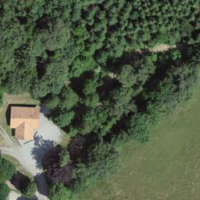
EUNIS habitat code: 44
Species observed at this site:
Certhia brachydactyla
Corvus corone
Plantago major
Cyanistes caeruleus
Lophophanes cristatus
Fagus sylvatica
Streptopelia decaocto
Fringilla coelebs
Regulus ignicapilla
Aegithalos caudatus
Buteo buteo
Sylvia atricapilla
Columba palumbus
Turdus merula
Poecile palustris
Phylloscopus collybita
Parus major
Erithacus rubecula
Pica pica
Certhia familiaris
Sitta europaea
Garrulus glandarius
Regulus regulus
Picus viridis
Periparus ater